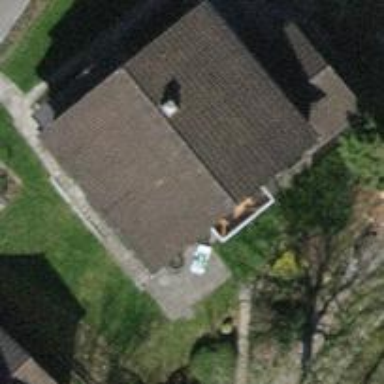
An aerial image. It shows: Detached building with gabled roof.